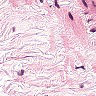
Metastatic tissue present: no